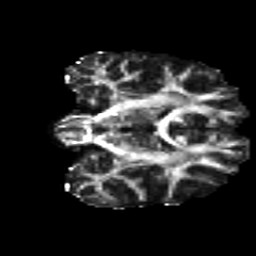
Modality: FA
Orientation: coronal
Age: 23
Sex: male
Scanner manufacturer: siemens
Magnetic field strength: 3 T
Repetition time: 8.8 s
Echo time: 0.085 s